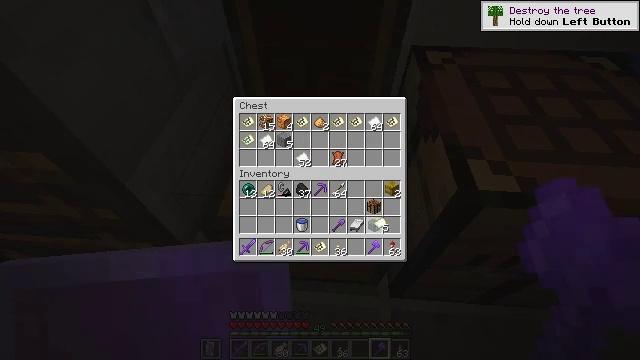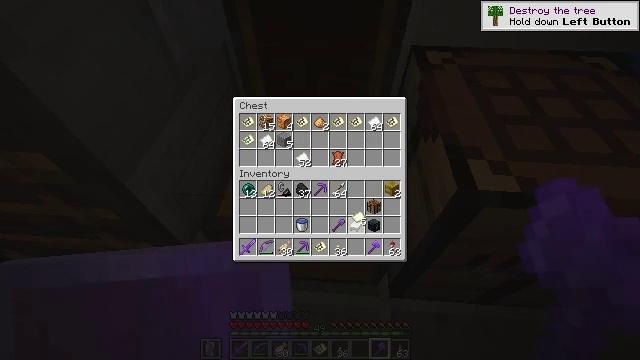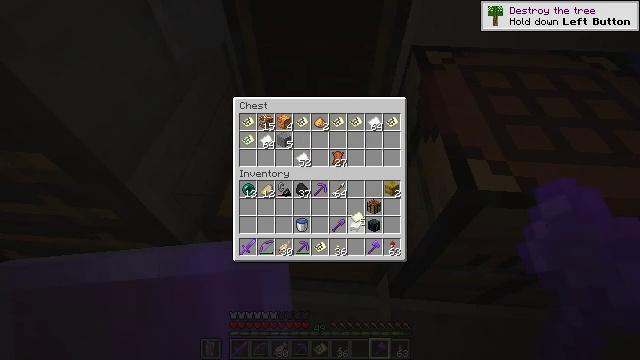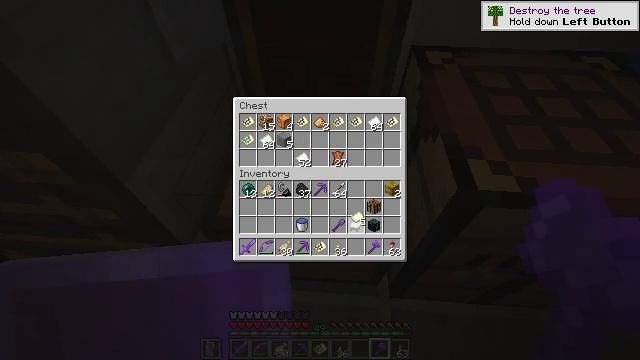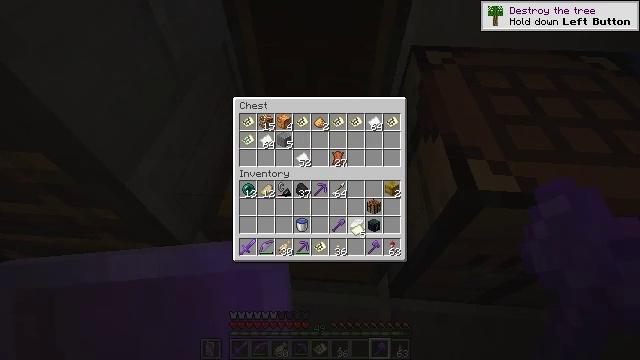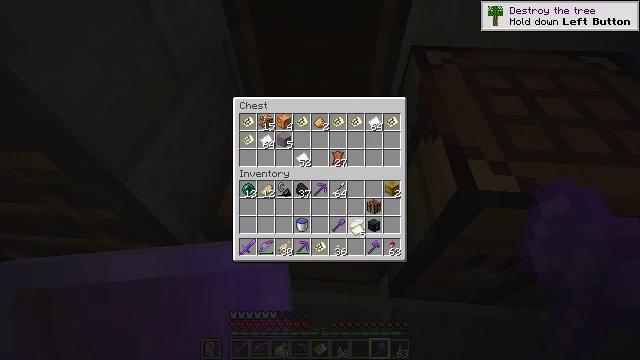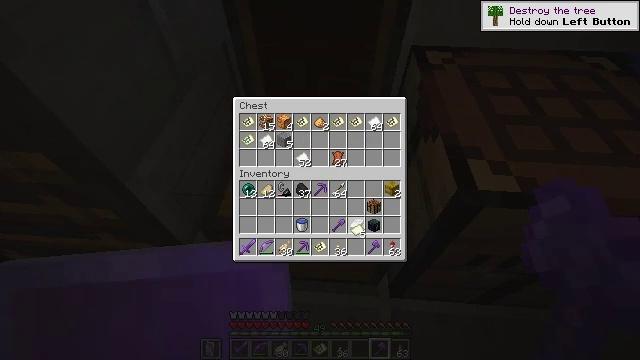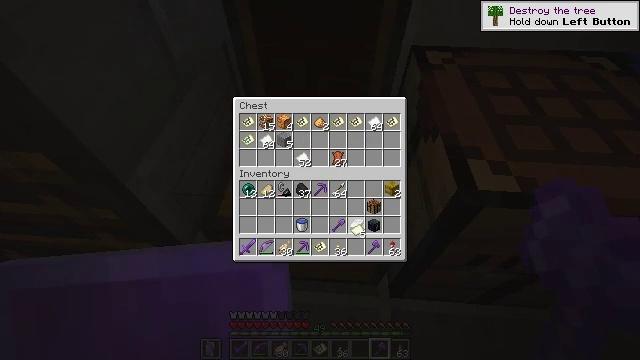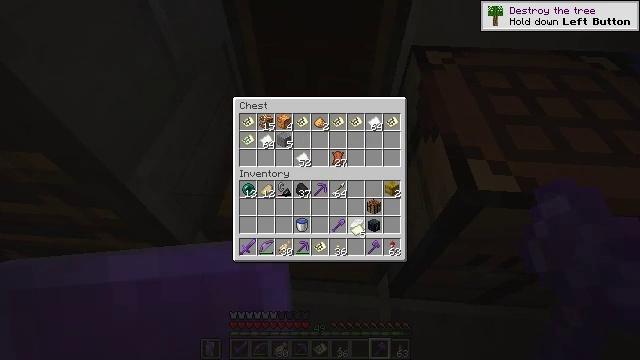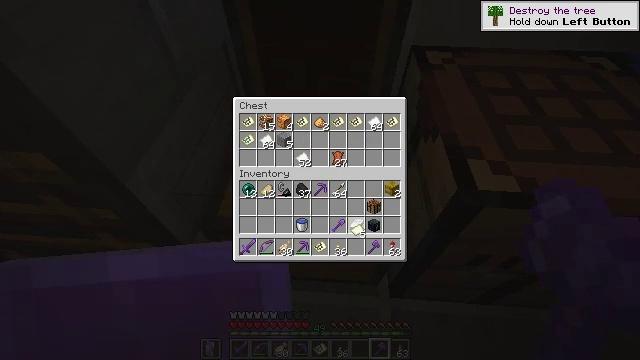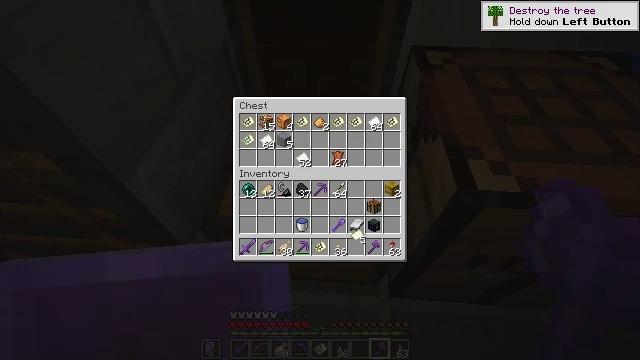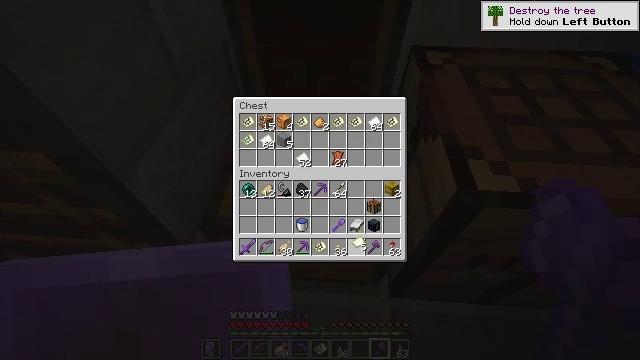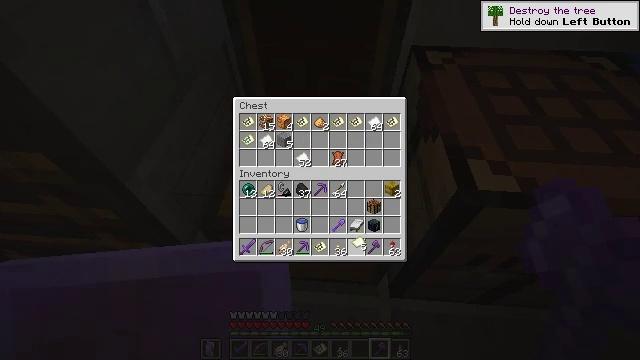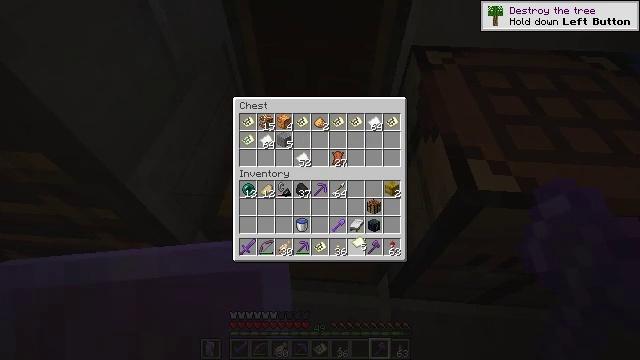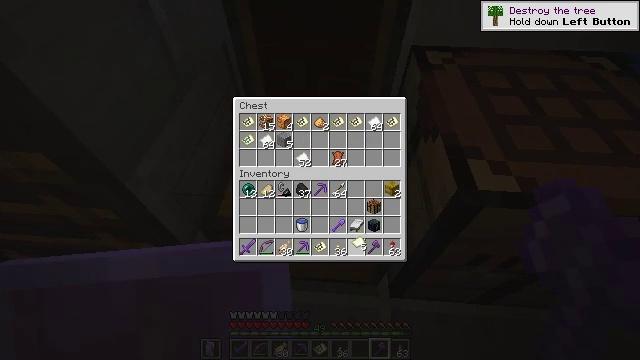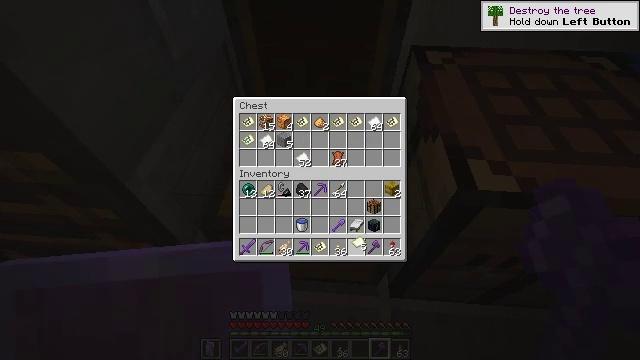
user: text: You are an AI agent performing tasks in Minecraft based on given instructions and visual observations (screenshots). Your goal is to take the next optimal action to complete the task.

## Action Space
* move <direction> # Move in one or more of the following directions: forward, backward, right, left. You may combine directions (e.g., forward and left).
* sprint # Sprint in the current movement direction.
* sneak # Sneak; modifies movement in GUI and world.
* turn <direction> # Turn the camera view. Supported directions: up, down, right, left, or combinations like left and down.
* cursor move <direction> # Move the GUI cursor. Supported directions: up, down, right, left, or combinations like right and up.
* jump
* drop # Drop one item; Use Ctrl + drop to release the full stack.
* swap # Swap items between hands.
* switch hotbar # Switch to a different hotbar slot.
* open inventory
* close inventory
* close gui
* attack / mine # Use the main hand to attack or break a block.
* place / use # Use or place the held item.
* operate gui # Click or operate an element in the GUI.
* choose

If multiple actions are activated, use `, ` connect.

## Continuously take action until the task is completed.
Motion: motion action
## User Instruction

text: Gather the cartography table from its current location.
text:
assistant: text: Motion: turn left
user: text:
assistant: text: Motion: no_op
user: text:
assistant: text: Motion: no_op
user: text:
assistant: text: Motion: turn down
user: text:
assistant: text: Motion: no_op
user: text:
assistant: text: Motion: no_op
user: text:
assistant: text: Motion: no_op
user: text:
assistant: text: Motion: no_op
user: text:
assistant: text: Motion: no_op
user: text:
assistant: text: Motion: no_op
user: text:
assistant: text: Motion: no_op
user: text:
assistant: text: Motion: no_op
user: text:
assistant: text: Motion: no_op
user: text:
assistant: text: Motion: no_op
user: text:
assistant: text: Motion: no_op
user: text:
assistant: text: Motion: no_op
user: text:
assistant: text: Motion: attack / mine
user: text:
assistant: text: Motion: attack / mine
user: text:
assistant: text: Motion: attack / mine
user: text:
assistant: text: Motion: no_op
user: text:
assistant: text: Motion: no_op
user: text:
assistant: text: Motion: no_op
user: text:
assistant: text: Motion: no_op
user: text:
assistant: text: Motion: no_op
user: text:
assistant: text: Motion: no_op
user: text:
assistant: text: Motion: no_op
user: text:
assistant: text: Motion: turn left and up
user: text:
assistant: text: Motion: turn left and up
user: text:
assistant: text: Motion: turn left and up
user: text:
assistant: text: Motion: no_op